Interaction volume radius: 10 \u00c5
Interaction volume height: 20 \u00c5
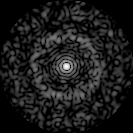
Disorder parameter: 0.8159